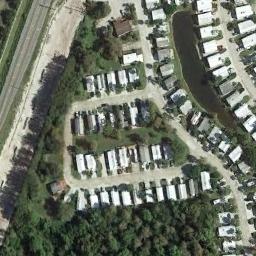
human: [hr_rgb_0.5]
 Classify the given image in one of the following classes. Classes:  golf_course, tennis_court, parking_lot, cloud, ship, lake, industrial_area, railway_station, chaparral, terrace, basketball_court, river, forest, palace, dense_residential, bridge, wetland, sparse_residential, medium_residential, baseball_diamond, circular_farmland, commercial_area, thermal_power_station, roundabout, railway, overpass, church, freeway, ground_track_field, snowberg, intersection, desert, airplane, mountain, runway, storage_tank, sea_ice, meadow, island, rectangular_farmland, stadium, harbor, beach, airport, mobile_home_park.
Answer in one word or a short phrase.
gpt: mobile_home_park